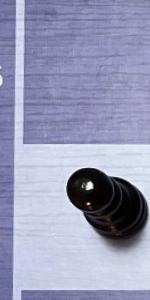
Label: Pawn_Black